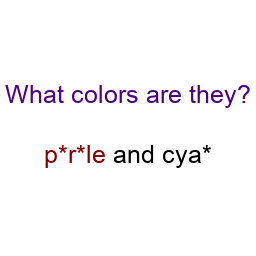
Color: maroon, black
Color name shown: purple, cyan
Background color: white
Question text color: indigo